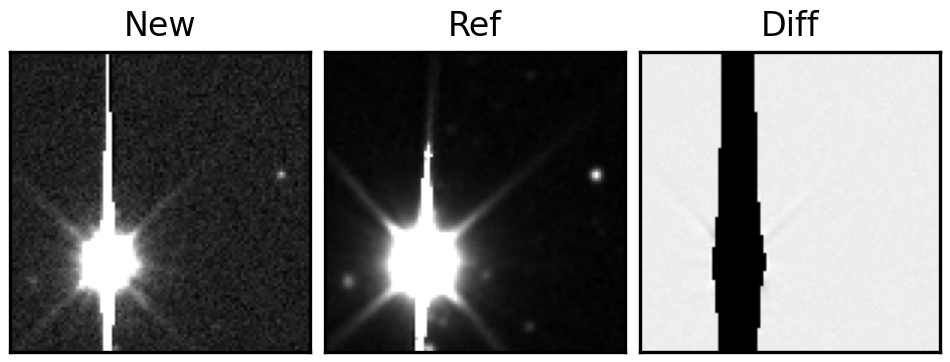
Label: bogus